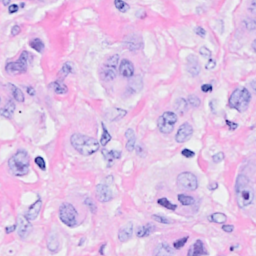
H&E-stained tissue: Breast